Question: I have a package that creates calls containing stats details that can then be displayed in plots.
Here is a simple use case:
'''
# setup
set.seed(123)
library(statsExpressions)
library(tidyverse)
# two-sample t-test results in an expression
stats_exp <- bf_ttest(mtcars, am, wt)
# class of object
class(stats_exp)
#> [1] "call"
# using the expression to display details in a plot
ggplot(mtcars, aes(as.factor(am), wt)) + geom_boxplot() +
labs(subtitle = stats_exp)
'''

Now let's say I wanted to do the same kind of visualizations for all levels of a grouping variable. In this case, I will need to create and save the call for each level.
I can successfully do so using 'tidyr', which can save the 'call' objects in a list column:
'''
# doing this across groups
(df <- mtcars %>%
group_nest(cyl) %>%
mutate(stats_exp = data %>% map(., ~bf_ttest(., am, wt))))
# A tibble: 3 x 3
cyl data stats_exp
<dbl> <list> <list>
1 4 <tibble [11 x 10]> <language>
2 6 <tibble [7 x 10]> <language>
3 8 <tibble [14 x 10]> <language>
# did it work? yes!
df$stats_exp[[1]]
#> atop(displaystyle(NULL), expr = paste("In favor of null: ", "log"["e"],
#> "(BF"["01"], ") = ", "-1.58", ", ", italic("r")["Cauchy"]^"JZS",
#> " = ", "0.71"))
'''
The problem arises when I try to unnest it, which I would like to do since I will need to do some other operations on this dataframe somewhere downstream in my workflow:
'''
# unnest
tidyr::unnest(data = df, cols = c(stats_exp, data))
#> Error: Input must be list of vectors
'''
How can I avoid this error?
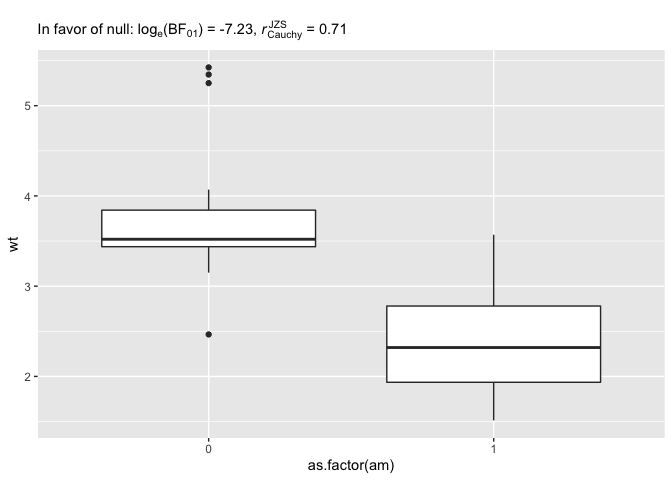
Answer: Based on a solution provided on Twitter (h/t @dvaughan32). 'unnest' won't fail if 'stats_exp' is not included in 'cols' argument:
'''
library(tidyverse)
library(statsExpressions)
# doing this across groups
df <- mtcars %>%
group_nest(cyl) %>%
mutate(stats_exp = data %>% map(., ~bf_ttest(., am, wt)))
# alternative
tidyr::unnest(data = df, cols = c(data))
#> # A tibble: 32 x 12
#> cyl mpg disp hp drat wt qsec vs am gear carb stats_exp
#> <dbl> <dbl> <dbl> <dbl> <dbl> <dbl> <dbl> <dbl> <dbl> <dbl> <dbl> <list>
#> 1 4 22.8 108 93 3.85 2.32 18.6 1 1 4 1 <language>
#> 2 4 24.4 147. 62 3.69 3.19 20 1 0 4 2 <language>
#> 3 4 22.8 141. 95 3.92 3.15 22.9 1 0 4 2 <language>
#> 4 4 32.4 78.7 66 4.08 2.2 19.5 1 1 4 1 <language>
#> 5 4 30.4 75.7 52 4.93 1.62 18.5 1 1 4 2 <language>
#> 6 4 33.9 71.1 65 4.22 1.84 19.9 1 1 4 1 <language>
#> 7 4 21.5 120. 97 3.7 2.46 20.0 1 0 3 1 <language>
#> 8 4 27.3 79 66 4.08 1.94 18.9 1 1 4 1 <language>
#> 9 4 26 120. 91 4.43 2.14 16.7 0 1 5 2 <language>
#> 10 4 30.4 95.1 113 3.77 1.51 16.9 1 1 5 2 <language>
#> # ... with 22 more rows
'''
<URL>